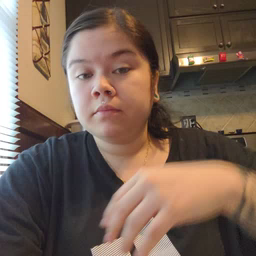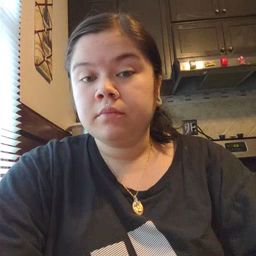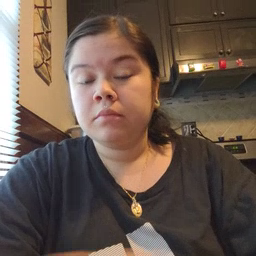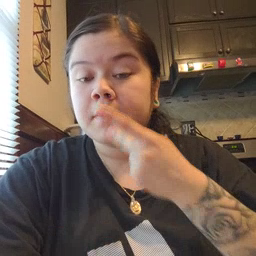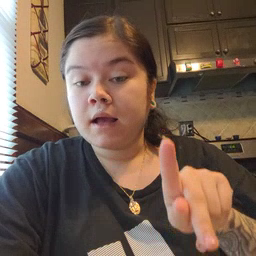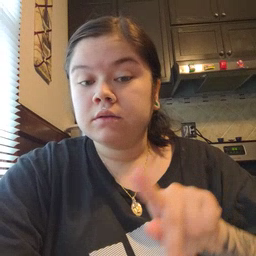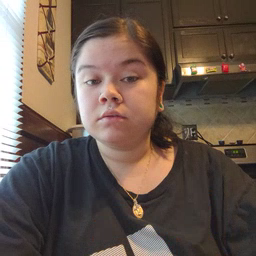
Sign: pen